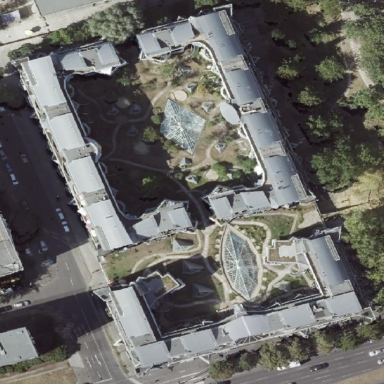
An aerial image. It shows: Mall building that consists of apartments.